Can you highlight the differences in these two pictures?
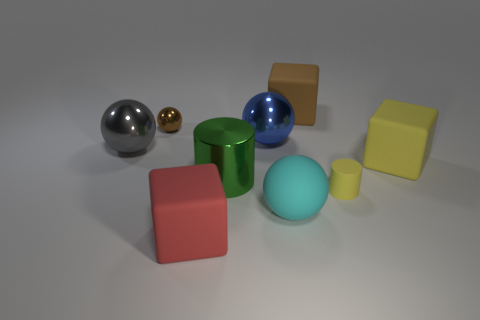
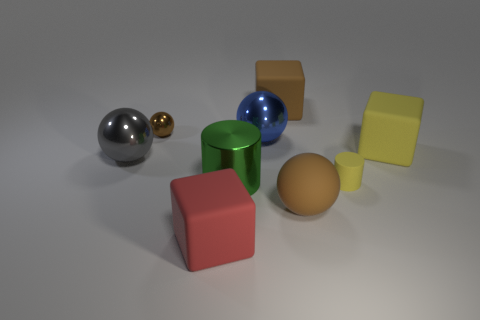
the cyan object changed to brown
the large cyan rubber ball in front of the big yellow matte object changed to brown
the matte sphere changed to brown
the cyan ball changed to brown
the matte sphere became brown
the big cyan matte ball in front of the tiny yellow thing turned brown
the big cyan rubber ball in front of the green shiny cylinder changed to brown